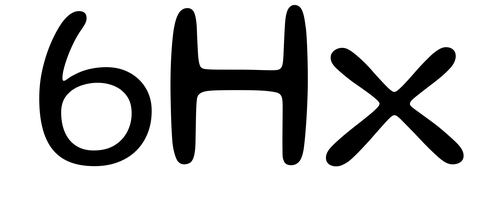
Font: Gluten_Light